Question: Hi I am trying to use <URL> for my application , but having some issue ,
- 'SDWebImage'
1- The thumbnails did not arrange fine , as you see they are out of the screen

2- when I tap any of these photos it should open with photo view which I can move , pinch and zoom photos but doesn't do this
3- I am not abale to define UINavigationBar !!! why ?:
SDWebImageRootViewController.m:
'''
CGRect rect = CGRectMake(0, 0, self.view.frame.size.width , 44);
navbar = [[UINavigationBar alloc] initWithFrame:rect];
//navbar.barStyle = UIBarStyleBlackTranslucent;
[self.view addSubview:navbar];
[navbar release];
'''
I would be grateful if you have some solution . thank you
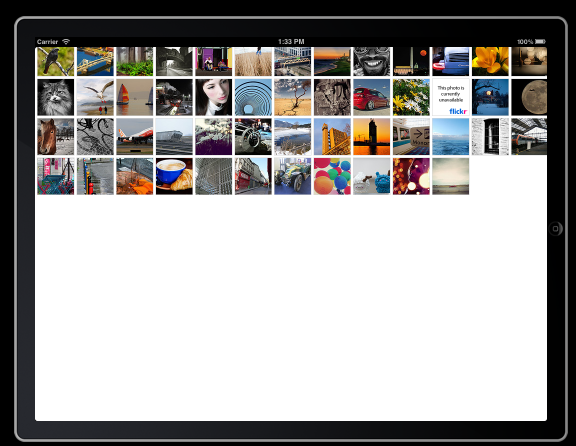
Answer: iPad support has been less than ideal but it said, it should work on the iPad.
Based on the screen shot, it looks like you're missing a navigation controller. The current version of 'KTPhotoBrowser' requires a navigation controller. This is why tapping a photo is not pushing to the full screen browser.
You either need to display 'KTThumbsViewController' (or a subclass of it) as the root view controller of a navigation controller or push it until the navigations stack.